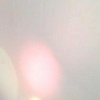
Label: sunburn